Question: I am trying to style OpenCart but am having difficulty finding which TPL file holds the div that appears when you click the Shopping Cart icon in the header (the 'mini cart' that slides down - it allows you to view what's in your cart without going to the cart page).
Does anyone know where I can find the .tpl file that has this div (in the default structure template)? Thanks

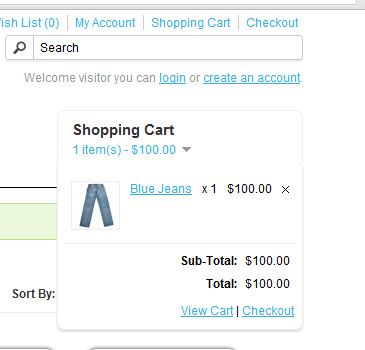
Answer: Why did people downvote you?
The '#content' DIV sits within the '#cart' DIV - you should have searched this.
Open
The cart header is in the 'echo'
'''
<?php echo $cart; ?>
'''
To see the code view (in version v1.5.3.1)
The section is in the top within class. Example from some of the code snippet below:
'''
<div id="cart">
<div class="heading">
<h4><?php echo $heading_title; ?></h4>
<a><span id="cart-total"><?php echo $text_items; ?></span></a></div>
<div class="content">
<?php if ($products || $vouchers) { ?>
<div class="mini-cart-info">
<table>
<?php foreach ($products as $product) { ?>
<tr>
<td class="image"><?php if ($product['thumb']) { ?>
<a href="<?php echo $product['href']; ?>"><img src="<?php echo $product['thumb']; ?>" alt="<?php echo $product['name']; ?>" title="<?php echo $product['name']; ?>" /></a>
<?php } ?></td>
<td class="name"><a href="<?php echo $product['href']; ?>"><?php echo $product['name']; ?></a>
<div>
'''